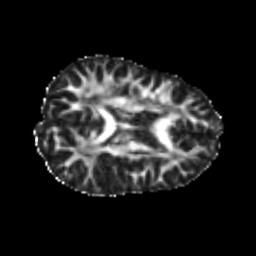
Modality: FA
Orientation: axial
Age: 21
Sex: female
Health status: healthy
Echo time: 0.074 s